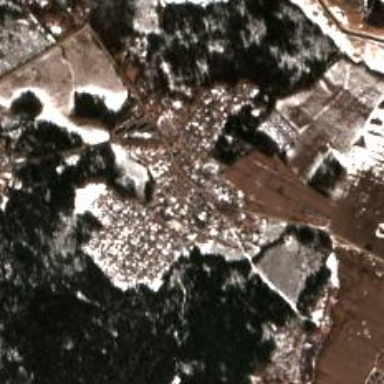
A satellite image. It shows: Small hamlet.